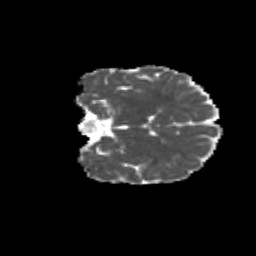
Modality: MD
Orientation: coronal
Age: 10
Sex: male
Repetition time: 9.512 s
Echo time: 0.089 s